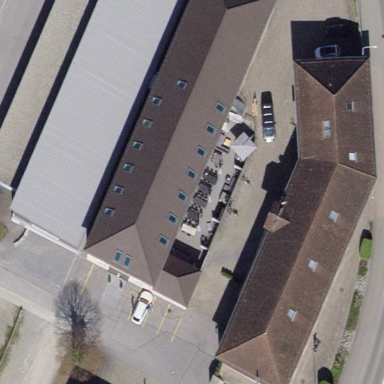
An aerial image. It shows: Building that houses furniture shop.